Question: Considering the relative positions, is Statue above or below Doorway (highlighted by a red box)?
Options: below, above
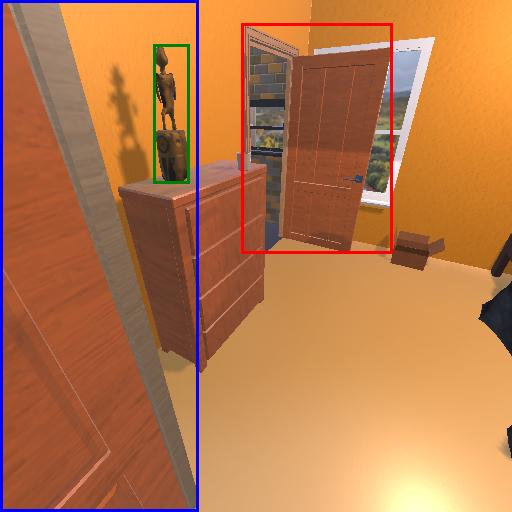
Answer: below